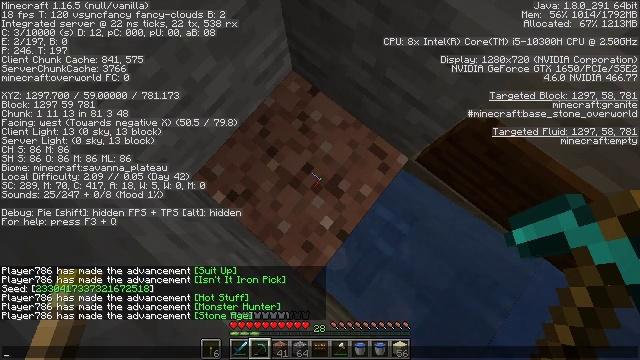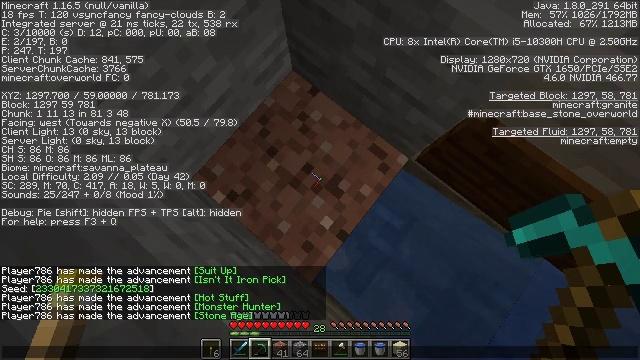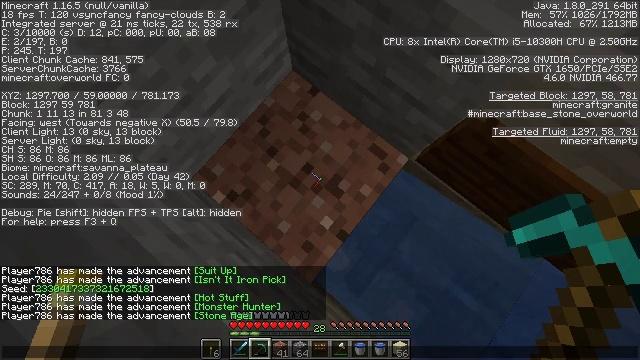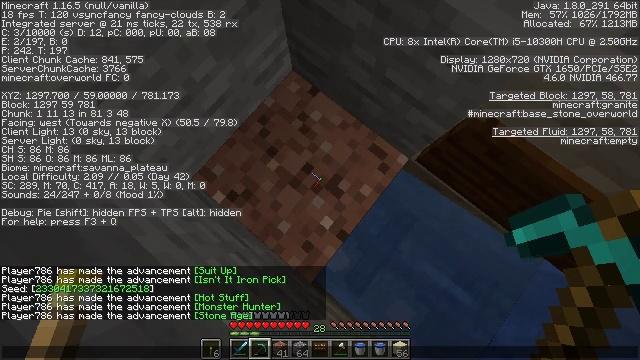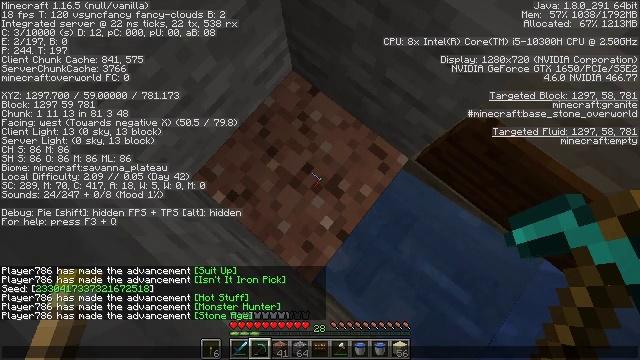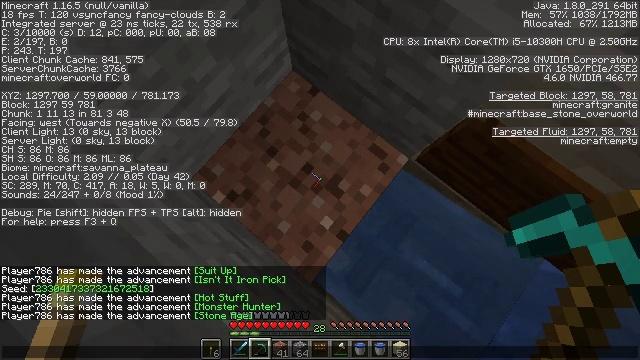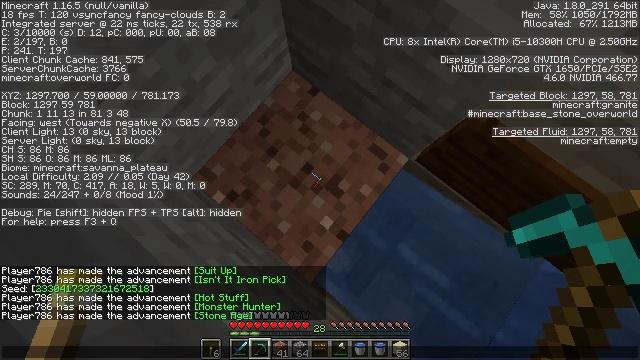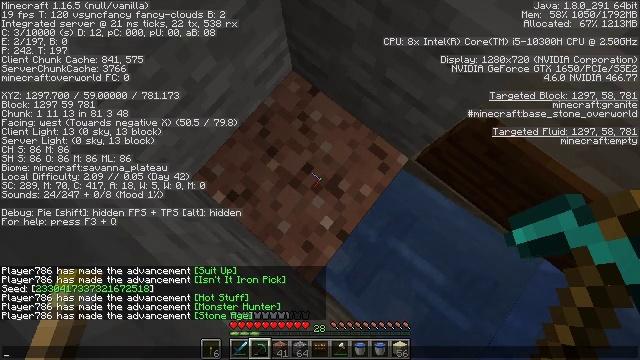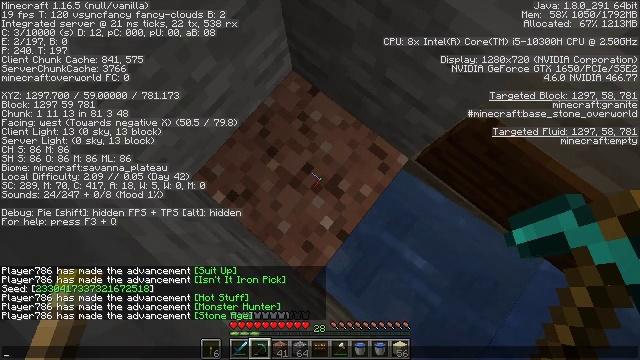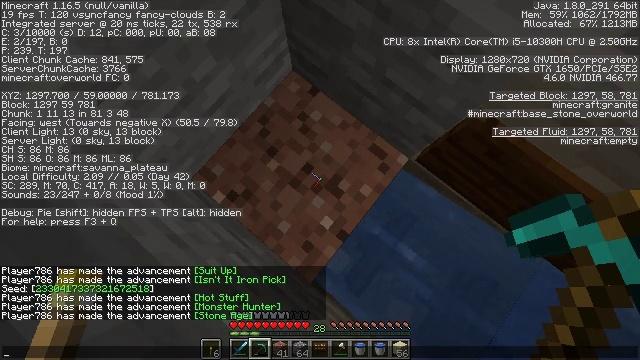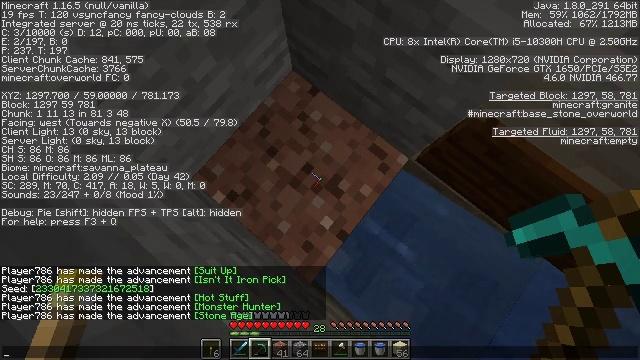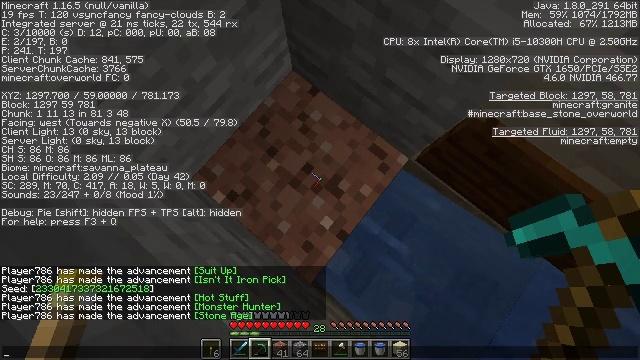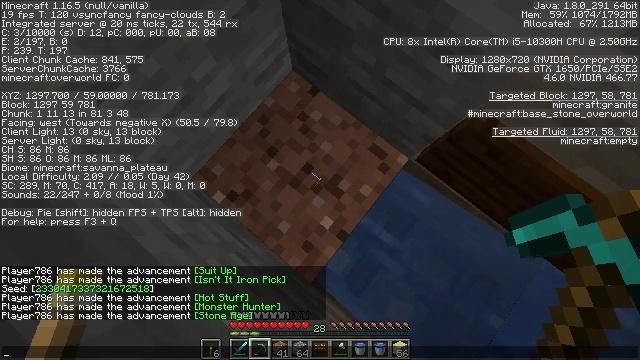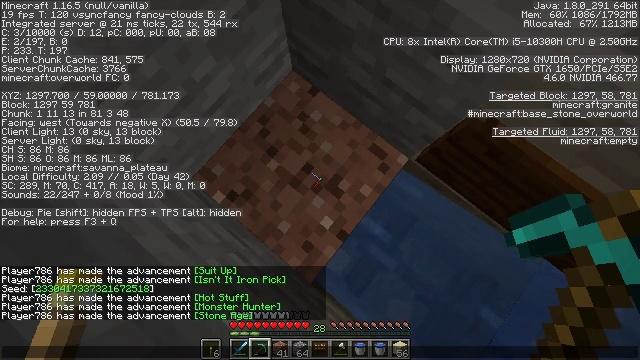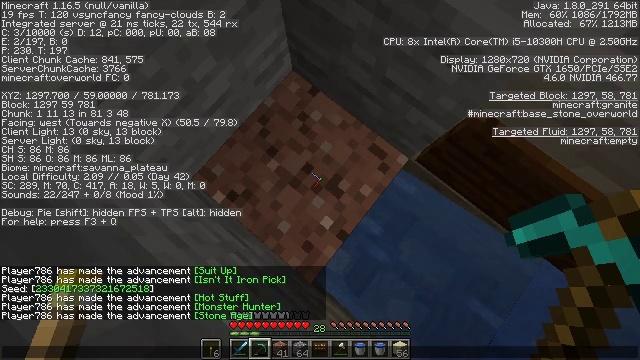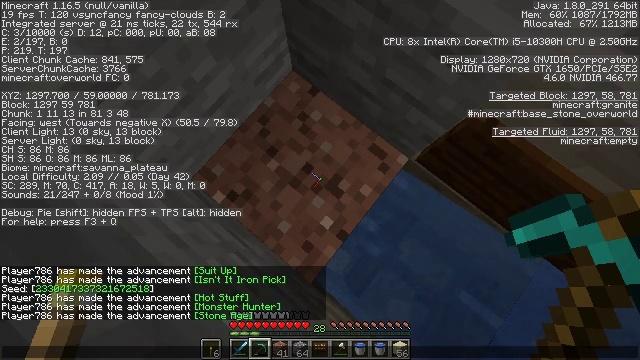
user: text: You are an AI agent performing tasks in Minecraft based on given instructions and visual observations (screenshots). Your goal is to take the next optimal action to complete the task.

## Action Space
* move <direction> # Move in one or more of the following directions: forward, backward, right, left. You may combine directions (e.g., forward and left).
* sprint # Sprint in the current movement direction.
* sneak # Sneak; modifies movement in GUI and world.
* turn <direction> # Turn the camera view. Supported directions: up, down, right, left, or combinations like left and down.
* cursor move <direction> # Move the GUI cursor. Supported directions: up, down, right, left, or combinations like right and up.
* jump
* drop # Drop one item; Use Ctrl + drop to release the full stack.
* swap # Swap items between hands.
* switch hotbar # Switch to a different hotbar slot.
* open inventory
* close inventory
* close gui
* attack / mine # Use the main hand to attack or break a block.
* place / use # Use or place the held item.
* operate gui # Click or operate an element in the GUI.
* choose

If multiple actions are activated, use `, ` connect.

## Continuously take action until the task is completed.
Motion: motion action
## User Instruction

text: Destroy the wall torch to gather it.
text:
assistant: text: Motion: no_op
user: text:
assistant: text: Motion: no_op
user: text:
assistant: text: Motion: no_op
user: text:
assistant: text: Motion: no_op
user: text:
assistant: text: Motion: no_op
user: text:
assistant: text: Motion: no_op
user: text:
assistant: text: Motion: no_op
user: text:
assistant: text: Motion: no_op
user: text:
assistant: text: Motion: no_op
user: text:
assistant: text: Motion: no_op
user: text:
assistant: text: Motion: no_op
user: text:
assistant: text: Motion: no_op
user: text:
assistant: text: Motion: no_op
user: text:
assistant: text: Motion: no_op
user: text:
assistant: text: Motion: no_op
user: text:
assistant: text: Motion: no_op
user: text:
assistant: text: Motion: no_op
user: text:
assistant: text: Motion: no_op
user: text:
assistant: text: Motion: no_op
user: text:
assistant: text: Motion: no_op
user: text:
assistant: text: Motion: no_op
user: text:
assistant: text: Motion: no_op
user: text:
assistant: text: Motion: no_op
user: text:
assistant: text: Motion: no_op
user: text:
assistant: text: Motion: no_op
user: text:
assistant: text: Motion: no_op
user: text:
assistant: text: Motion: no_op
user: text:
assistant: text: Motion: no_op
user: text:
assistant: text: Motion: no_op
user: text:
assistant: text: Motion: no_op